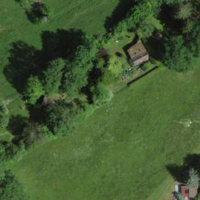
EUNIS habitat code: 52
Species observed at this site:
Ajuga reptans